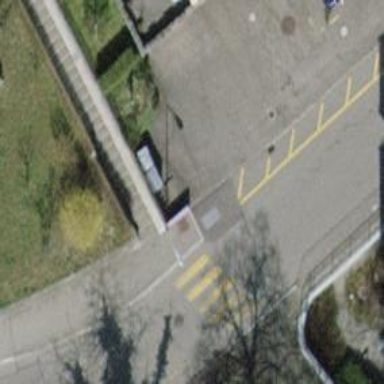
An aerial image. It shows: Steps with asphalt surface that includes ramp.